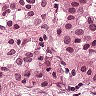
Metastatic tissue present: yes